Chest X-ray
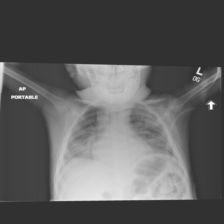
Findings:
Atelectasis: negative
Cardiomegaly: negative
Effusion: negative
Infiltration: positive
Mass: negative
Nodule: negative
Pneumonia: negative
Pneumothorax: negative
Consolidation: negative
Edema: negative
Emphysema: negative
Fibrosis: negative
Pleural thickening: negative
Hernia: negative